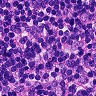
Metastatic tissue present: no